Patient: sex F, age 68
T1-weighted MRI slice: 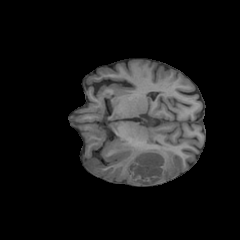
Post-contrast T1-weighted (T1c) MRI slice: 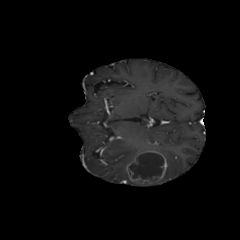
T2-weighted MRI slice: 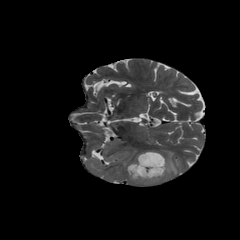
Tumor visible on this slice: yes
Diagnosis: Glioblastoma, IDH-wildtype
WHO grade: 4